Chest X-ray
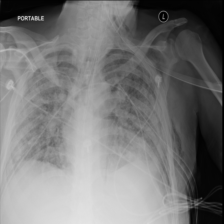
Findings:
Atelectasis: negative
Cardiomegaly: negative
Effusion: negative
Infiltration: negative
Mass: negative
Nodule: negative
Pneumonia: negative
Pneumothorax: negative
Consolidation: negative
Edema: negative
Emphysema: negative
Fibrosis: negative
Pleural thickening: negative
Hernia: negative